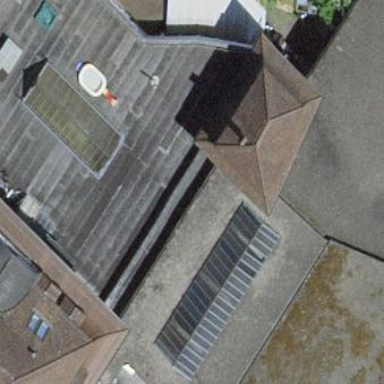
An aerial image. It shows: Close-up view of roof part of building.